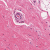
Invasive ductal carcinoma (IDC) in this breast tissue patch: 0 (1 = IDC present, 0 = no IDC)